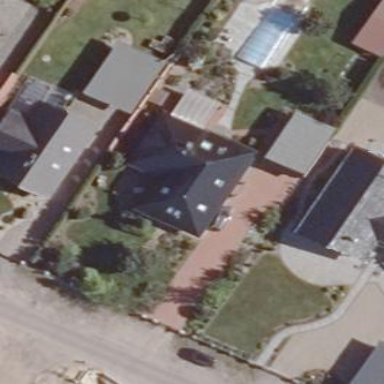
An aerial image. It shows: Building with hipped roof.